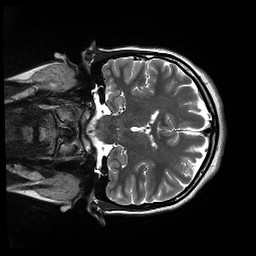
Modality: T2w
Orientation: coronal
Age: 18
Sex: female
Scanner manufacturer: siemens
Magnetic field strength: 3 T
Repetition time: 13.52 s
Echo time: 0.088 s